Question: This is the expansion diagram of a second-order Rubik's Cube. Given the initial state, you can perform 18 standard operations. Find the minimum number of steps to make the Rubik's Cube reach the restored state. The goal is to restore the cube to its original state, with green on the front face, white on the top, and yellow on the bottom, disregarding isomorphic configurations.
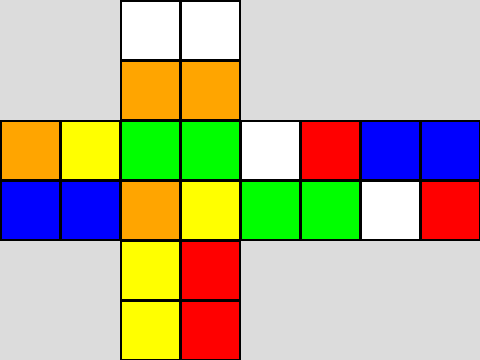
Answer: 2